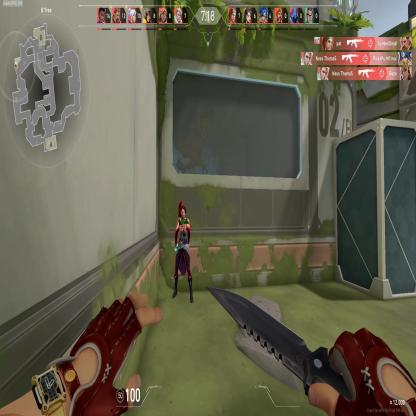
Label: enemy